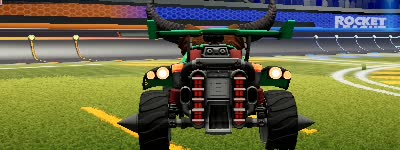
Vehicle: octane